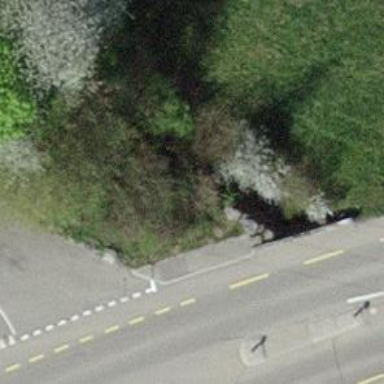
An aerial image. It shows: Asphalt cycleway.